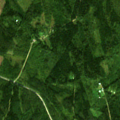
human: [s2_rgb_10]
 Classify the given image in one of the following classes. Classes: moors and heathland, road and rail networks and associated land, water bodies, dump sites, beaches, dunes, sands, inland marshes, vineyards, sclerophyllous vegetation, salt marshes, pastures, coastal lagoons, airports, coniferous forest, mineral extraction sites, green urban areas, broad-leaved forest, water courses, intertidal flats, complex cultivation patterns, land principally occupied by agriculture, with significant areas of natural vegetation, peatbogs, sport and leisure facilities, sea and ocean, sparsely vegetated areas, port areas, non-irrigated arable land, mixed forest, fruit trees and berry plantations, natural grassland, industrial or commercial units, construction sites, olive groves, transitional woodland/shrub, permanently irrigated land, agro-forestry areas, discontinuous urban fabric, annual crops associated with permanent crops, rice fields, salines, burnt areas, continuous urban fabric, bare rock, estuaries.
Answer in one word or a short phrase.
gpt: broad-leaved forest, coniferous forest, mixed forest, transitional woodland/shrub